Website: bh-photo
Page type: customer-info-address
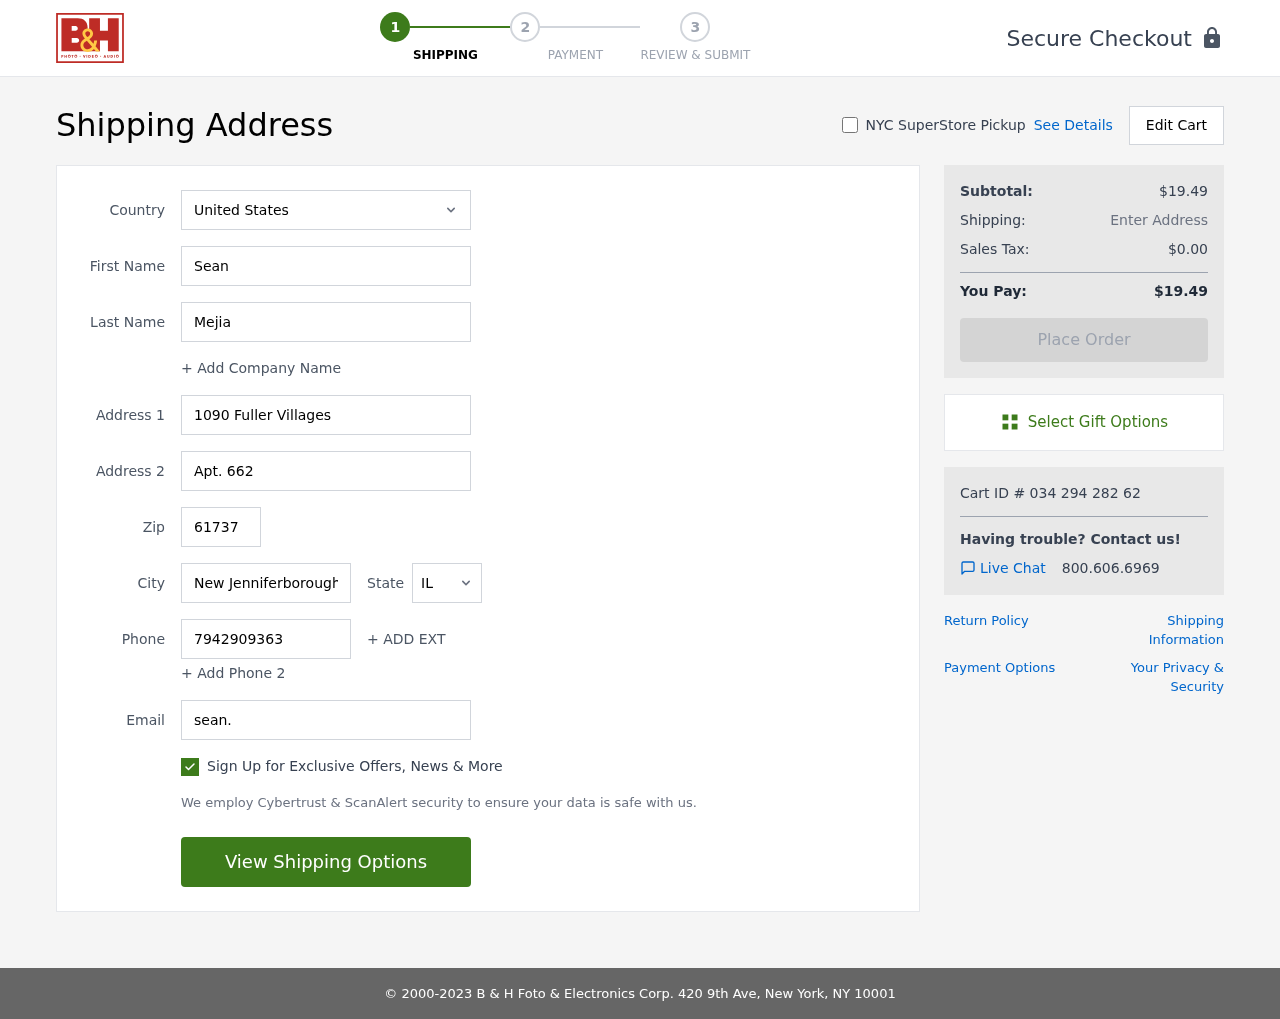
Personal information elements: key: PII_CITY
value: New Jenniferborough
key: PII_COUNTRY
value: United States
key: PII_EMAIL
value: sean.mejia@yahoo.com
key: PII_FIRSTNAME
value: Sean
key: PII_LASTNAME
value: Mejia
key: PII_PHONE
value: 7942909363
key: PII_POSTCODE
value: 61737
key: PII_STATE_ABBR
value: IL
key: PII_STREET
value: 1090 Fuller Villages
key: PII_STREET2
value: Apt. 662
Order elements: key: ORDER_SUBTOTAL
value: $19.49
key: ORDER_TAX
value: $0.00
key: ORDER_TOTAL
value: $19.49
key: ORDER_ID
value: Cart ID # 034 294 282 62